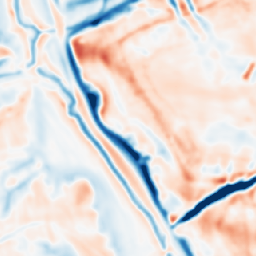
Category: multiscale
Decomposition family: dog_multiscale
Decomposition parameters: sigma_ratio: 1.4
n_scales: 4
base_sigma: 2
Upsampling method: nearest
Upsampling parameters: scale: 8
Upsampling scale: 8